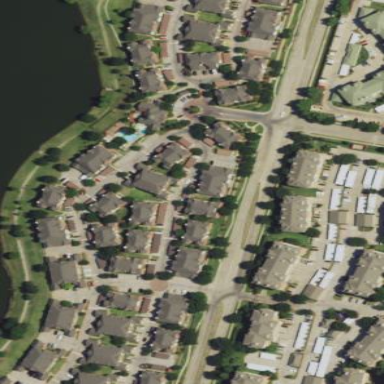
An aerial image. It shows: Residential area.